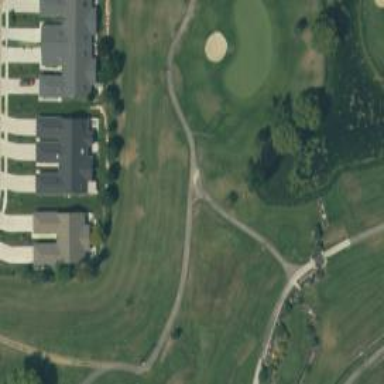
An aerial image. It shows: Path for golf carts.